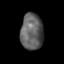
Tissue: skin
Cell type: Epithelial cells
Senescence score: 0.2464
Nuclear area (px): 797
Mean DAPI intensity: 96.61